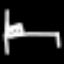
Label: bed